Interaction volume radius: 5 \u00c5
Interaction volume height: 30 \u00c5
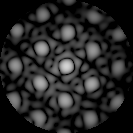
Disorder parameter: 0.2317